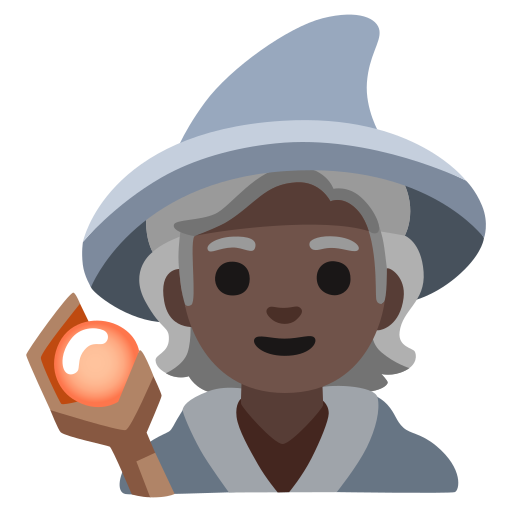
Emoji: 🧙🏿